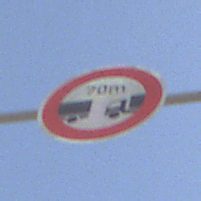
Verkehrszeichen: VerbotUnterschreitenMindestabstand
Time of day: Midday
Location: Outdoor (RoadRail)
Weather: PartlyCloudy
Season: NotSpecified
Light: Natural